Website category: sports
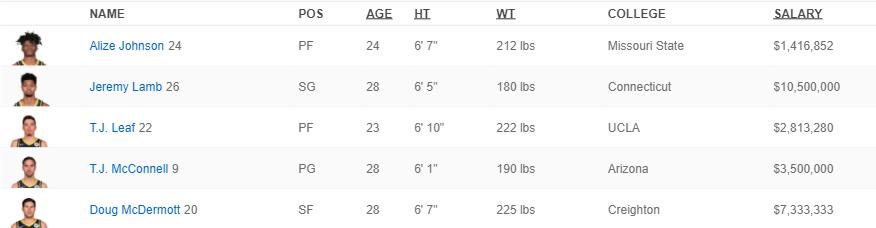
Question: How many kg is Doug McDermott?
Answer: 225 lbs

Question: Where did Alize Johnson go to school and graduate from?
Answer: Missouri State

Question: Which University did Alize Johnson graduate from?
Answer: Missouri State

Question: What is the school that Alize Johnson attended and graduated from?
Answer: Missouri State

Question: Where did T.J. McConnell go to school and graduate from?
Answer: Arizona

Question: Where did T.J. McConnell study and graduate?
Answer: Arizona

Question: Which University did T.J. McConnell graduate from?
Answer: Arizona

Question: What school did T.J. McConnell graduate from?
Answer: Arizona

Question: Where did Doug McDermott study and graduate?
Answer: Creighton

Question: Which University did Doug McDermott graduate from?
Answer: Creighton

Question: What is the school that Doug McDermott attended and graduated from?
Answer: Creighton

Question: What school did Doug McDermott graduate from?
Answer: Creighton

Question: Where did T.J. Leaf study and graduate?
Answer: UCLA

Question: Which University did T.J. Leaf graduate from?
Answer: UCLA

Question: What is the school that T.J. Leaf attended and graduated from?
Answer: UCLA

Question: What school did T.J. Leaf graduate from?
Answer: UCLA

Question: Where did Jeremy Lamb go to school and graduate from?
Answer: Connecticut

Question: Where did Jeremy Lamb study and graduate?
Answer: Connecticut

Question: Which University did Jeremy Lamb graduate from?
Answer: Connecticut

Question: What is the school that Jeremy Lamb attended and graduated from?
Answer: Connecticut

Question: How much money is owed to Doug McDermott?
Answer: $7,333,333

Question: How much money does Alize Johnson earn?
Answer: $1,416,852

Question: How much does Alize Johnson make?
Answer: $1,416,852

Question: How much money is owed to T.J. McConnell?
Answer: $3,500,000

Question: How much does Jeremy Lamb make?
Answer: $10,500,000

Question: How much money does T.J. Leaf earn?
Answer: $2,813,280

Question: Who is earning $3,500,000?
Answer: T.J. McConnell

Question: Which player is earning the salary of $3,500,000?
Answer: T.J. McConnell

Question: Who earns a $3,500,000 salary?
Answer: T.J. McConnell

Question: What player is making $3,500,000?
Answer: T.J. McConnell

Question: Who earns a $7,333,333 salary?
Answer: Doug McDermott

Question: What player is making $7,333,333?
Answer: Doug McDermott

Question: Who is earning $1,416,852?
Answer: Alize Johnson

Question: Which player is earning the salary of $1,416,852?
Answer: Alize Johnson

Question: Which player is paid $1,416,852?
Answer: Alize Johnson

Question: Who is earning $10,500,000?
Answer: Jeremy Lamb

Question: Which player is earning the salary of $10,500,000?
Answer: Jeremy Lamb

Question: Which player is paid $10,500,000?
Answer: Jeremy Lamb

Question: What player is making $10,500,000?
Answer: Jeremy Lamb

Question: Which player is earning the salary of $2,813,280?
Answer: T.J. Leaf

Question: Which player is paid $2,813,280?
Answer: T.J. Leaf

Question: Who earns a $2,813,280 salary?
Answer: T.J. Leaf

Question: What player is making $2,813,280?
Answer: T.J. Leaf

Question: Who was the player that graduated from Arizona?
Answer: T.J. McConnell

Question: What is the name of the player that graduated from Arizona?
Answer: T.J. McConnell

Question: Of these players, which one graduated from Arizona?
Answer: T.J. McConnell

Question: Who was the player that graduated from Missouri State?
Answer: Alize Johnson

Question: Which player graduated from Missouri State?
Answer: Alize Johnson

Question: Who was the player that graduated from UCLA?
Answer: T.J. Leaf

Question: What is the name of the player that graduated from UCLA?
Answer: T.J. Leaf

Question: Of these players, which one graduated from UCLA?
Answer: T.J. Leaf

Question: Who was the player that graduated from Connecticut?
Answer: Jeremy Lamb

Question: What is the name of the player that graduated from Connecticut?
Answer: Jeremy Lamb

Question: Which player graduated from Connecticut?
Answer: Jeremy Lamb

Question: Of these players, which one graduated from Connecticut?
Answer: Jeremy Lamb

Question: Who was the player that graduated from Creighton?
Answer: Doug McDermott

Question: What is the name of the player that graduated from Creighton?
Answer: Doug McDermott

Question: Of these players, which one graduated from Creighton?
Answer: Doug McDermott